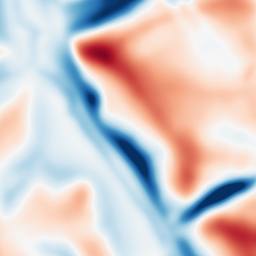
Category: multiscale
Decomposition family: dog
Decomposition parameters: sigma_low: 5
sigma_high: 20
Upsampling method: bicubic
Upsampling parameters: scale: 2
Upsampling scale: 2